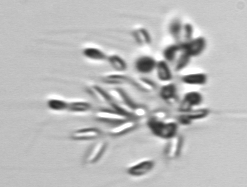
Label: Dinobryon